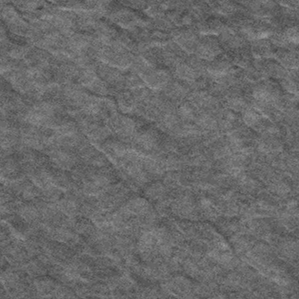
Label: frost